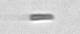
Label: fiber